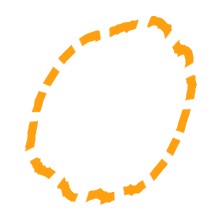
Shape: circle